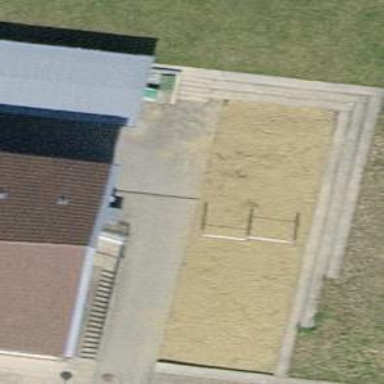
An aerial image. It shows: Sandy pitch for leisure land activities.